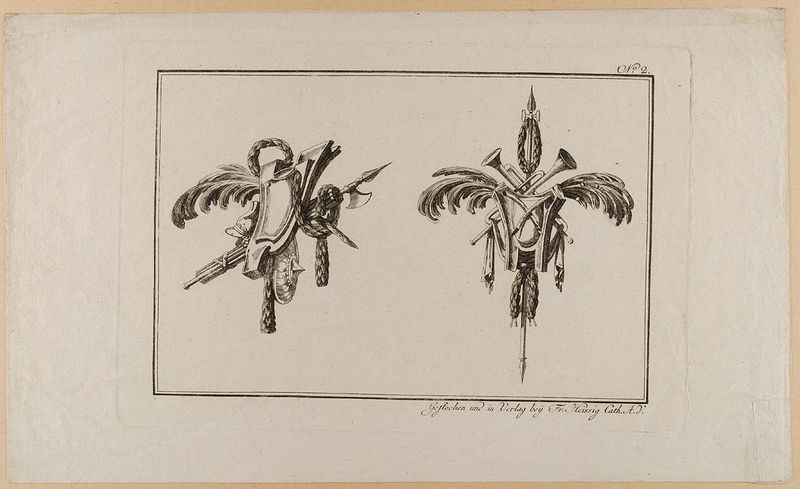
Titel: Blatt 2 aus einer Folge von Trophäen
Künstler: Franz Carl Heissig
Standort: Hamburg
Institution: Museum für Kunst und Gewerbe Hamburg
Schlagwörter: papier, grafik, graphik, fotografie, photographie, schild, druckgraphik, druckgrafik, radierung, waffen, girlanden, triumph, reproduktionen, blumengewinde, druckerzeugnisse, ornamentstich, vorlageblätter